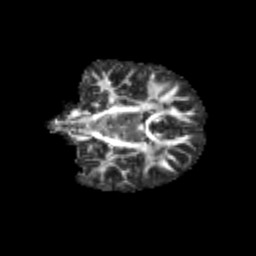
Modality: FA
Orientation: coronal
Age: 9
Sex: female
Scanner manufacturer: siemens
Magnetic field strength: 3 T
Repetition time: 3.8 s
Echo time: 0.07 s